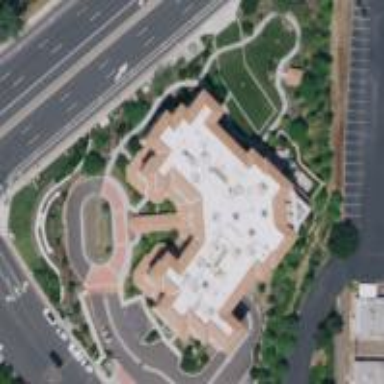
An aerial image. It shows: Building.